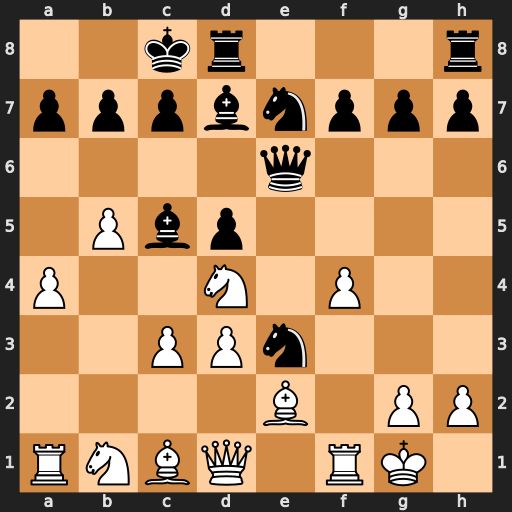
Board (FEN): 2kr3r/pppbnppp/4q3/1Pbp4/P2N1P2/2PPn3/4B1PP/RNBQ1RK1
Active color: w
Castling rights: -
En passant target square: -
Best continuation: Nxe6